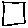
Label: square